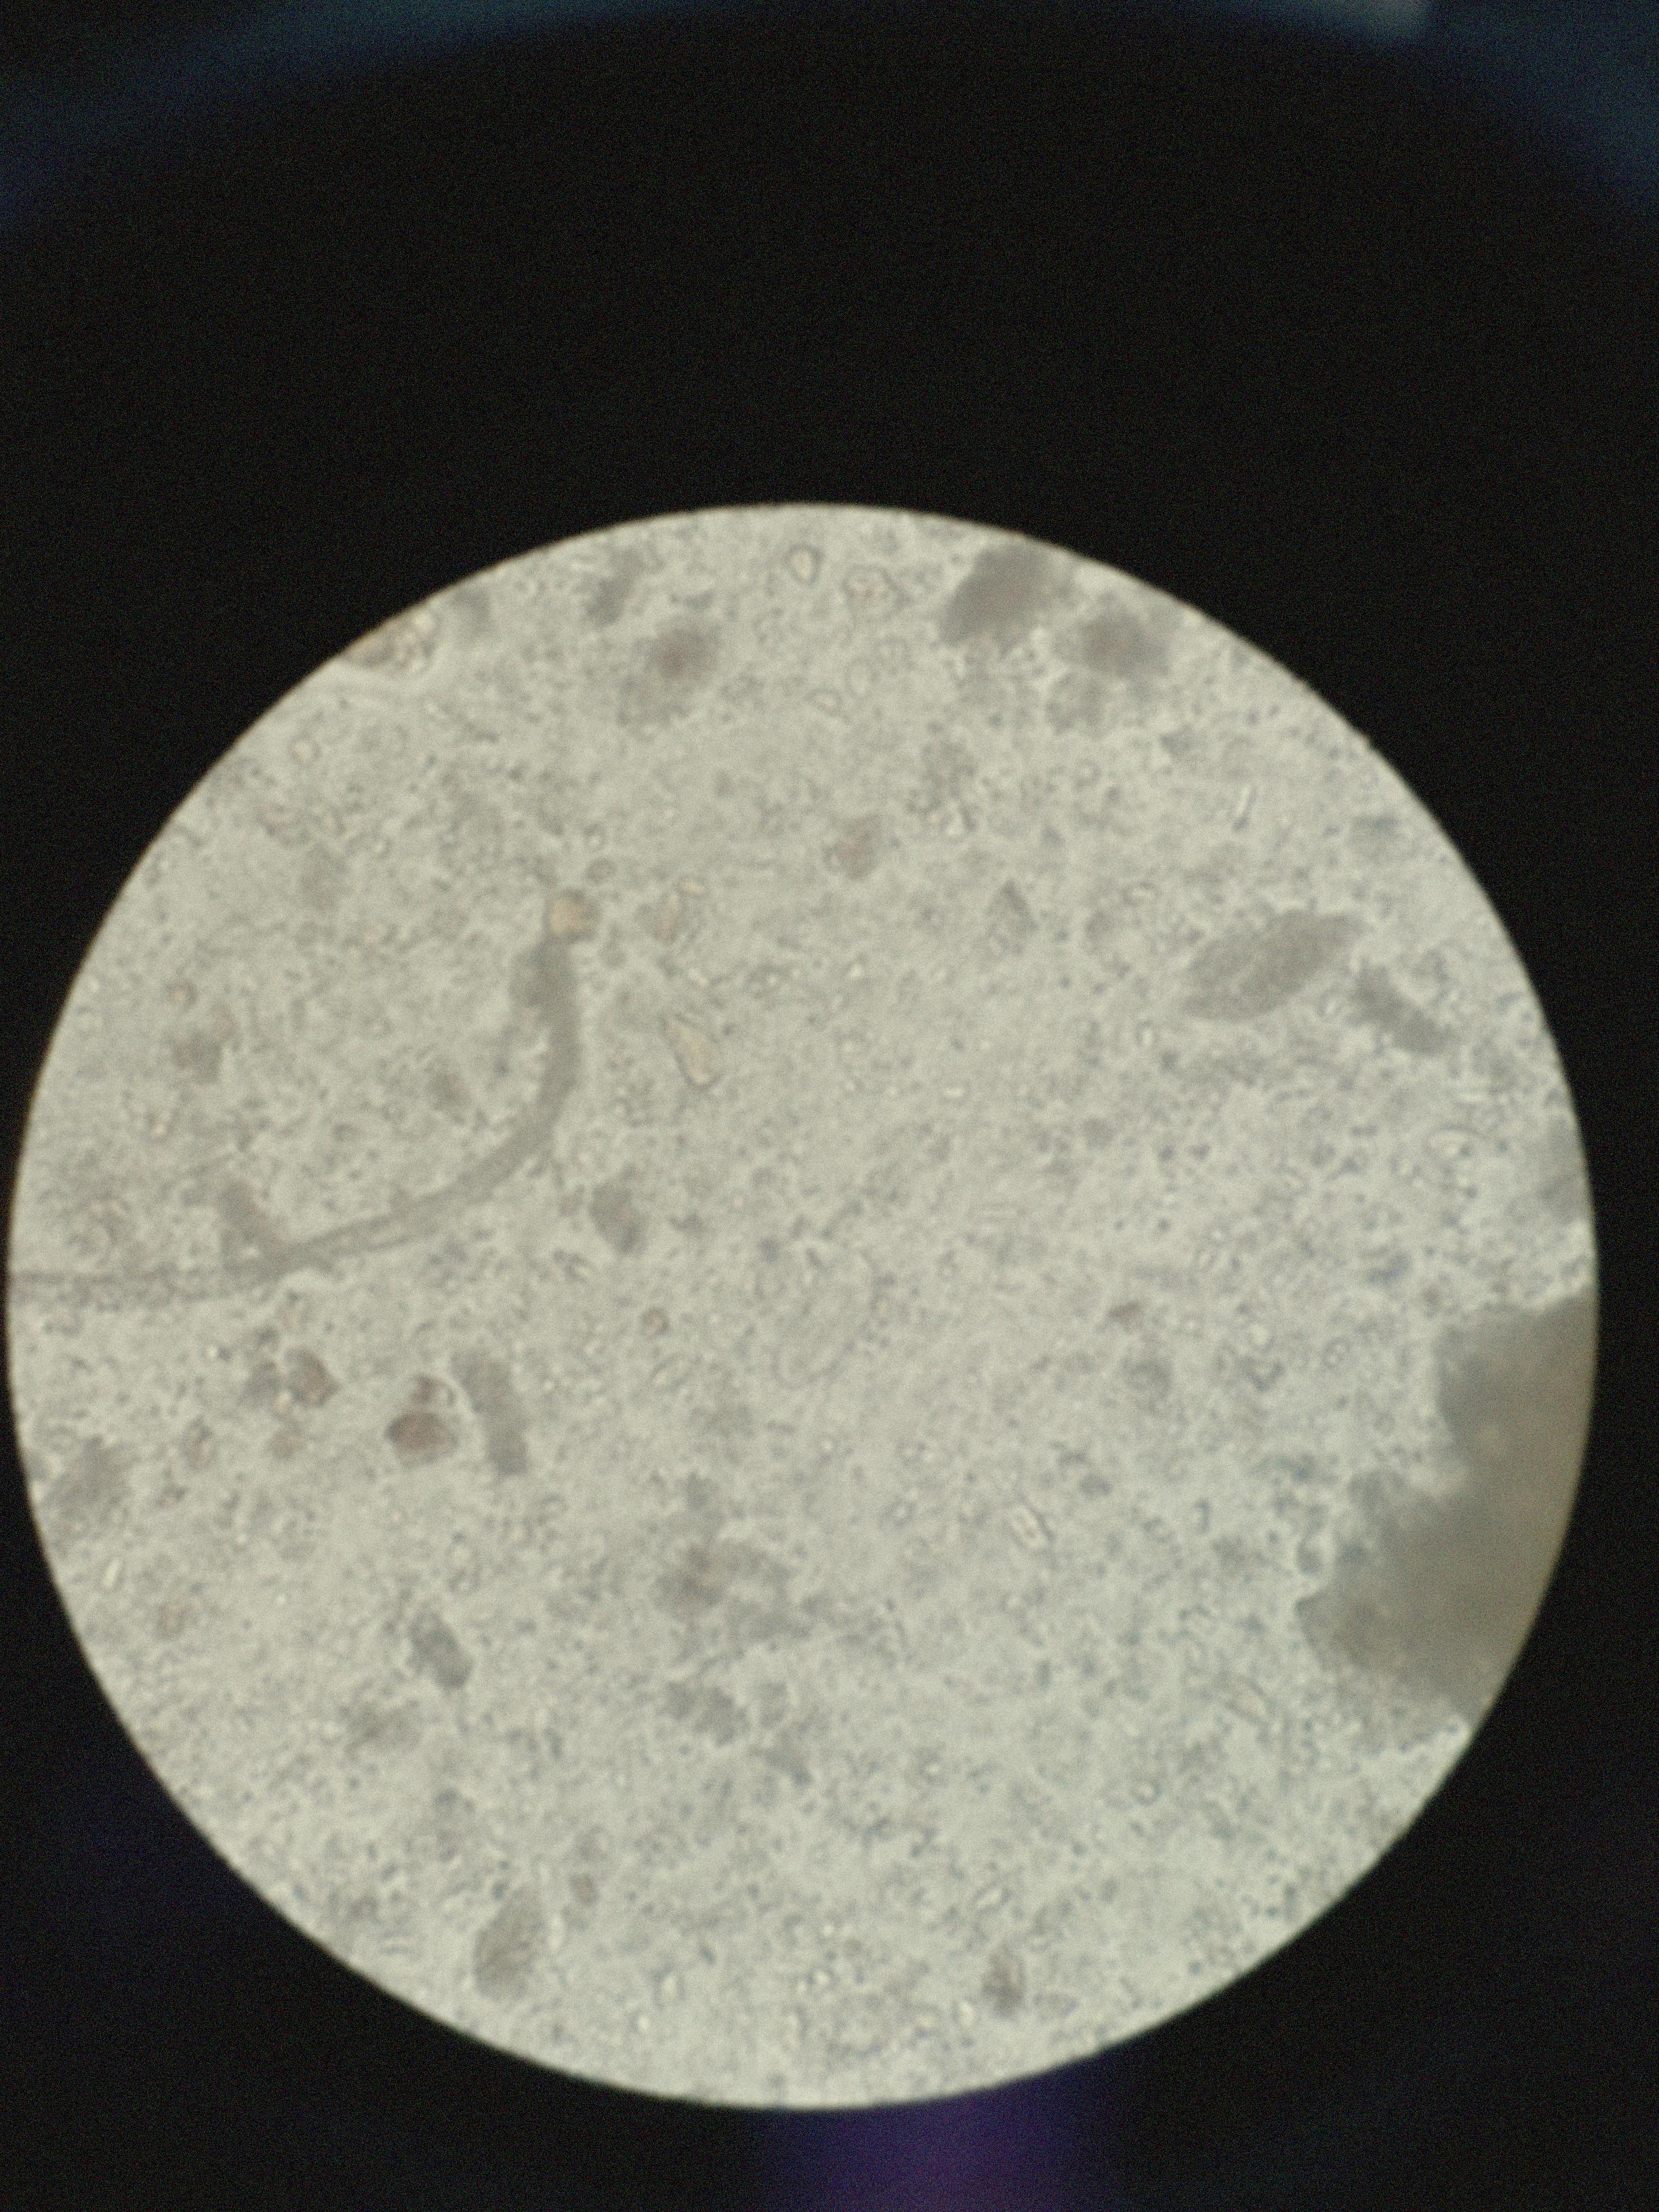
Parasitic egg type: Enterobius vermicularis